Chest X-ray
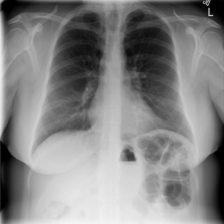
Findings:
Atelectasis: negative
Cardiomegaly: negative
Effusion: negative
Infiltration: negative
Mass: negative
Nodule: negative
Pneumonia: negative
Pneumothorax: negative
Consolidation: negative
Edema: negative
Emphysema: negative
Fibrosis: negative
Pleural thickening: negative
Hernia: negative